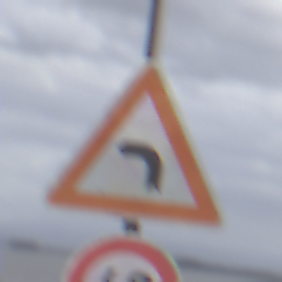
Verkehrszeichen: KurveLinks
Zusatzzeichen unten: Geschwindigkeit40
Umgebung: Outdoor, Suburban
Tageszeit: Midday
Wetter: Overcast
Licht: Natural
Jahreszeit: NotSpecified
Kontrast: LowContrast